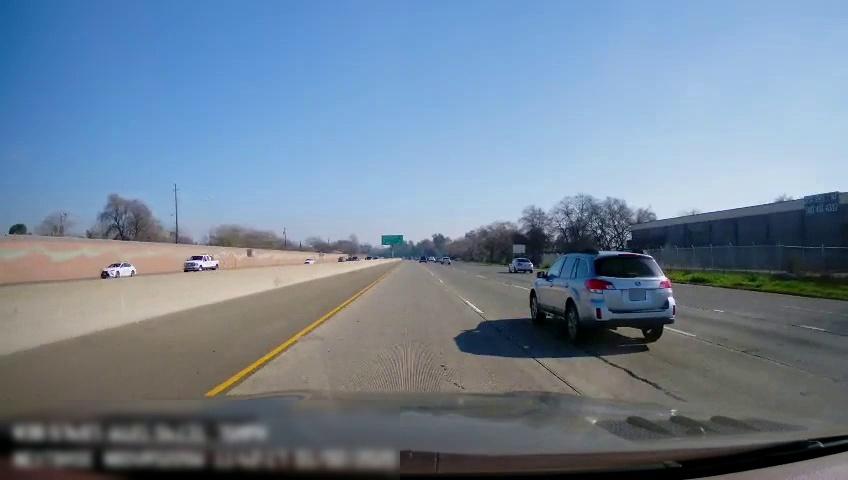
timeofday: Day
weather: Sunny
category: Drivable Space
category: Vehicles | Car
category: Vehicles | Truck
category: Vehicles | Car
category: Drivable Space
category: Vehicles | SUV
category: Vehicles | Car
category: Lanes | Current Lane
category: Lanes | Current Lane
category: Lanes | Current Lane
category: Lanes | Alternate Lane
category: Traffic | Signs